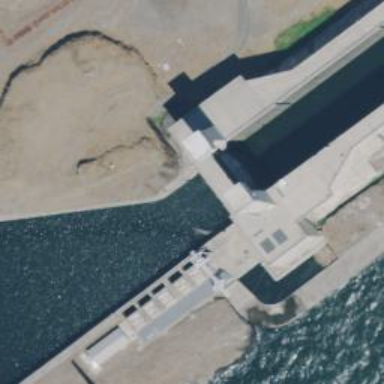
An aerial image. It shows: Lock gate along waterway.